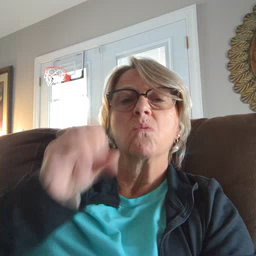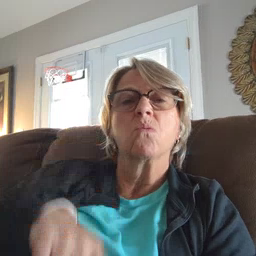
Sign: old